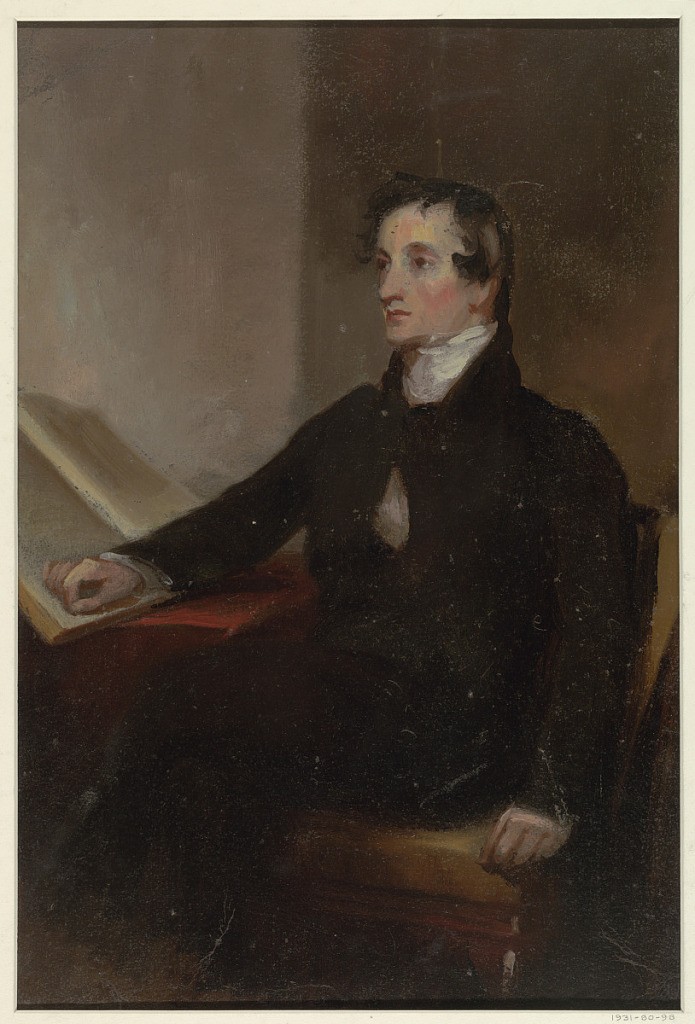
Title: Study for "The Reverend Thomas Stockton," San Francisco Museum of Fine Arts, San Francisco, CA
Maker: Thomas Sully, 1783 – 1872
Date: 1843
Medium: Brush and oil paint on paperboard
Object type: Drawing
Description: Three-quarter length portrait of a male figure, seated, turned to the left. The subject is seated in front of a reading table, his right hand resting on an open book.